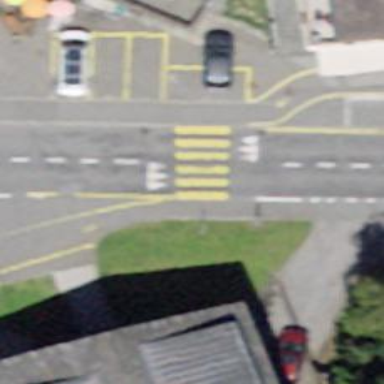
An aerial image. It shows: Zebra crossing on the road.